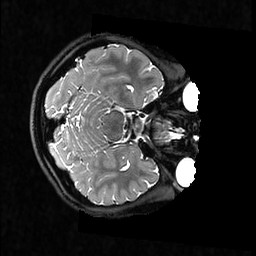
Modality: T2w
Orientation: axial
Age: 23
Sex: female
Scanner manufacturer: ge
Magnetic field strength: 3 T
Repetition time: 3.202 s
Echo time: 0.06568 s